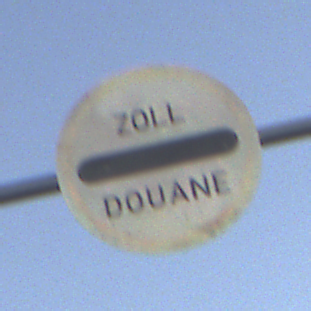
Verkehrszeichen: Zollstelle
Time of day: SunriseSunset
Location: Outdoor (RoadRail)
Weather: Clear
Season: NotSpecified
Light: Natural